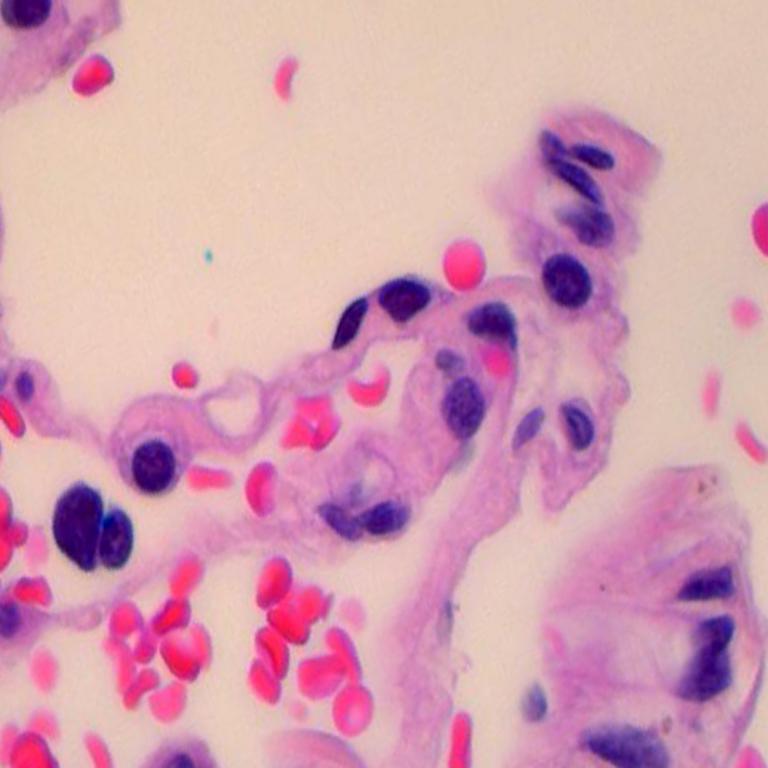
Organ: lung
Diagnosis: benign